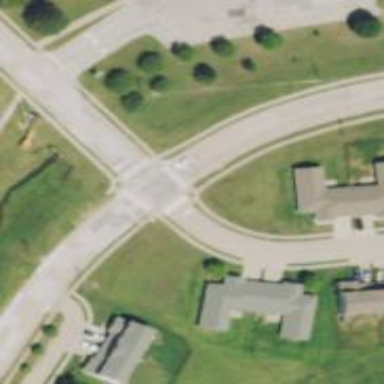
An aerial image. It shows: Stop road.